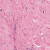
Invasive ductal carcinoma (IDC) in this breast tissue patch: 0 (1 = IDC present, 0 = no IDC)